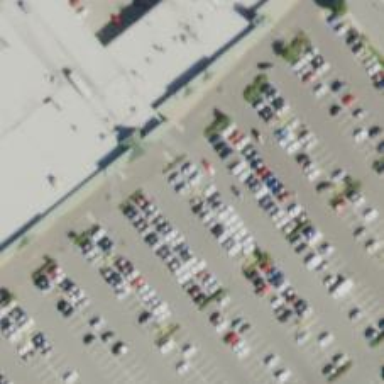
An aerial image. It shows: Trolley bay.